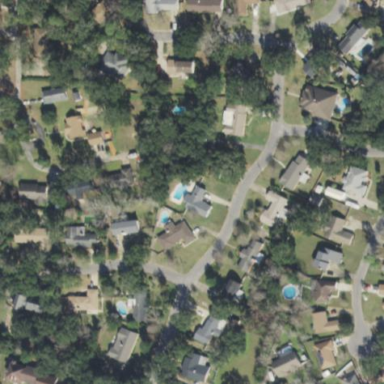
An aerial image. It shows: Single-family residential area.